Question: Once code has been written, the only way I know of to view the overloads for a method is to actually edit the method by deleting the Parenthesis '()' and reopening them.
Is there a shortcut key that I could press to activate this instead of having to edit my files?
For an example, please reference the screen shot below:

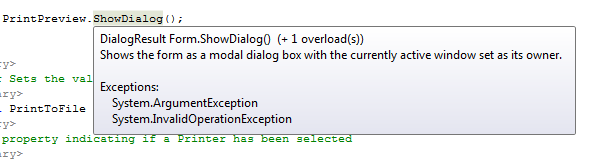
Answer: With your cursor inside the parentheses, use the keyboard shortcut --. If you changed the default, this corresponds to 'Edit.ParameterInfo'.
## Example:
<URL>